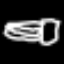
Label: bed